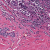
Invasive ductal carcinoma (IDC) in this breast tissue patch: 0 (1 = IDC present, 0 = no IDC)